Question: OK, this what I'm trying to replicate :

I suppose that is an 'NSOutlineView' - a "Source List"-type one actually.
I'm used to be working with 'NSOutlineView's with 'ImageAndTextCell'.
- 'NSOutlineView''ImageAndTextCell'- -
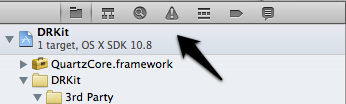
Answer: How about using a view-based 'NSTableView' and returning different views for the and rows (let's call them..)?
I suppose you could have a 'NSTableViewDelegate' that would depending on what type is required return from its 'tableView:viewForTableColumn:row:' method either a header-type or item-type view prototype depending on the row (index)?
Not sure if views returned by that method are allowed to have different heights or if you've got to handle that separately. If view-based table views are not smart enough to do it on their own you might have to implement '- (CGFloat)tableView:(NSTableView *)tableView heightOfRow:(NSInteger)row' as well to set row heights appropriately for headers/items.